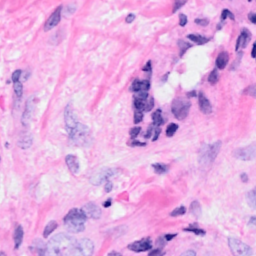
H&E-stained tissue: Breast